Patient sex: F
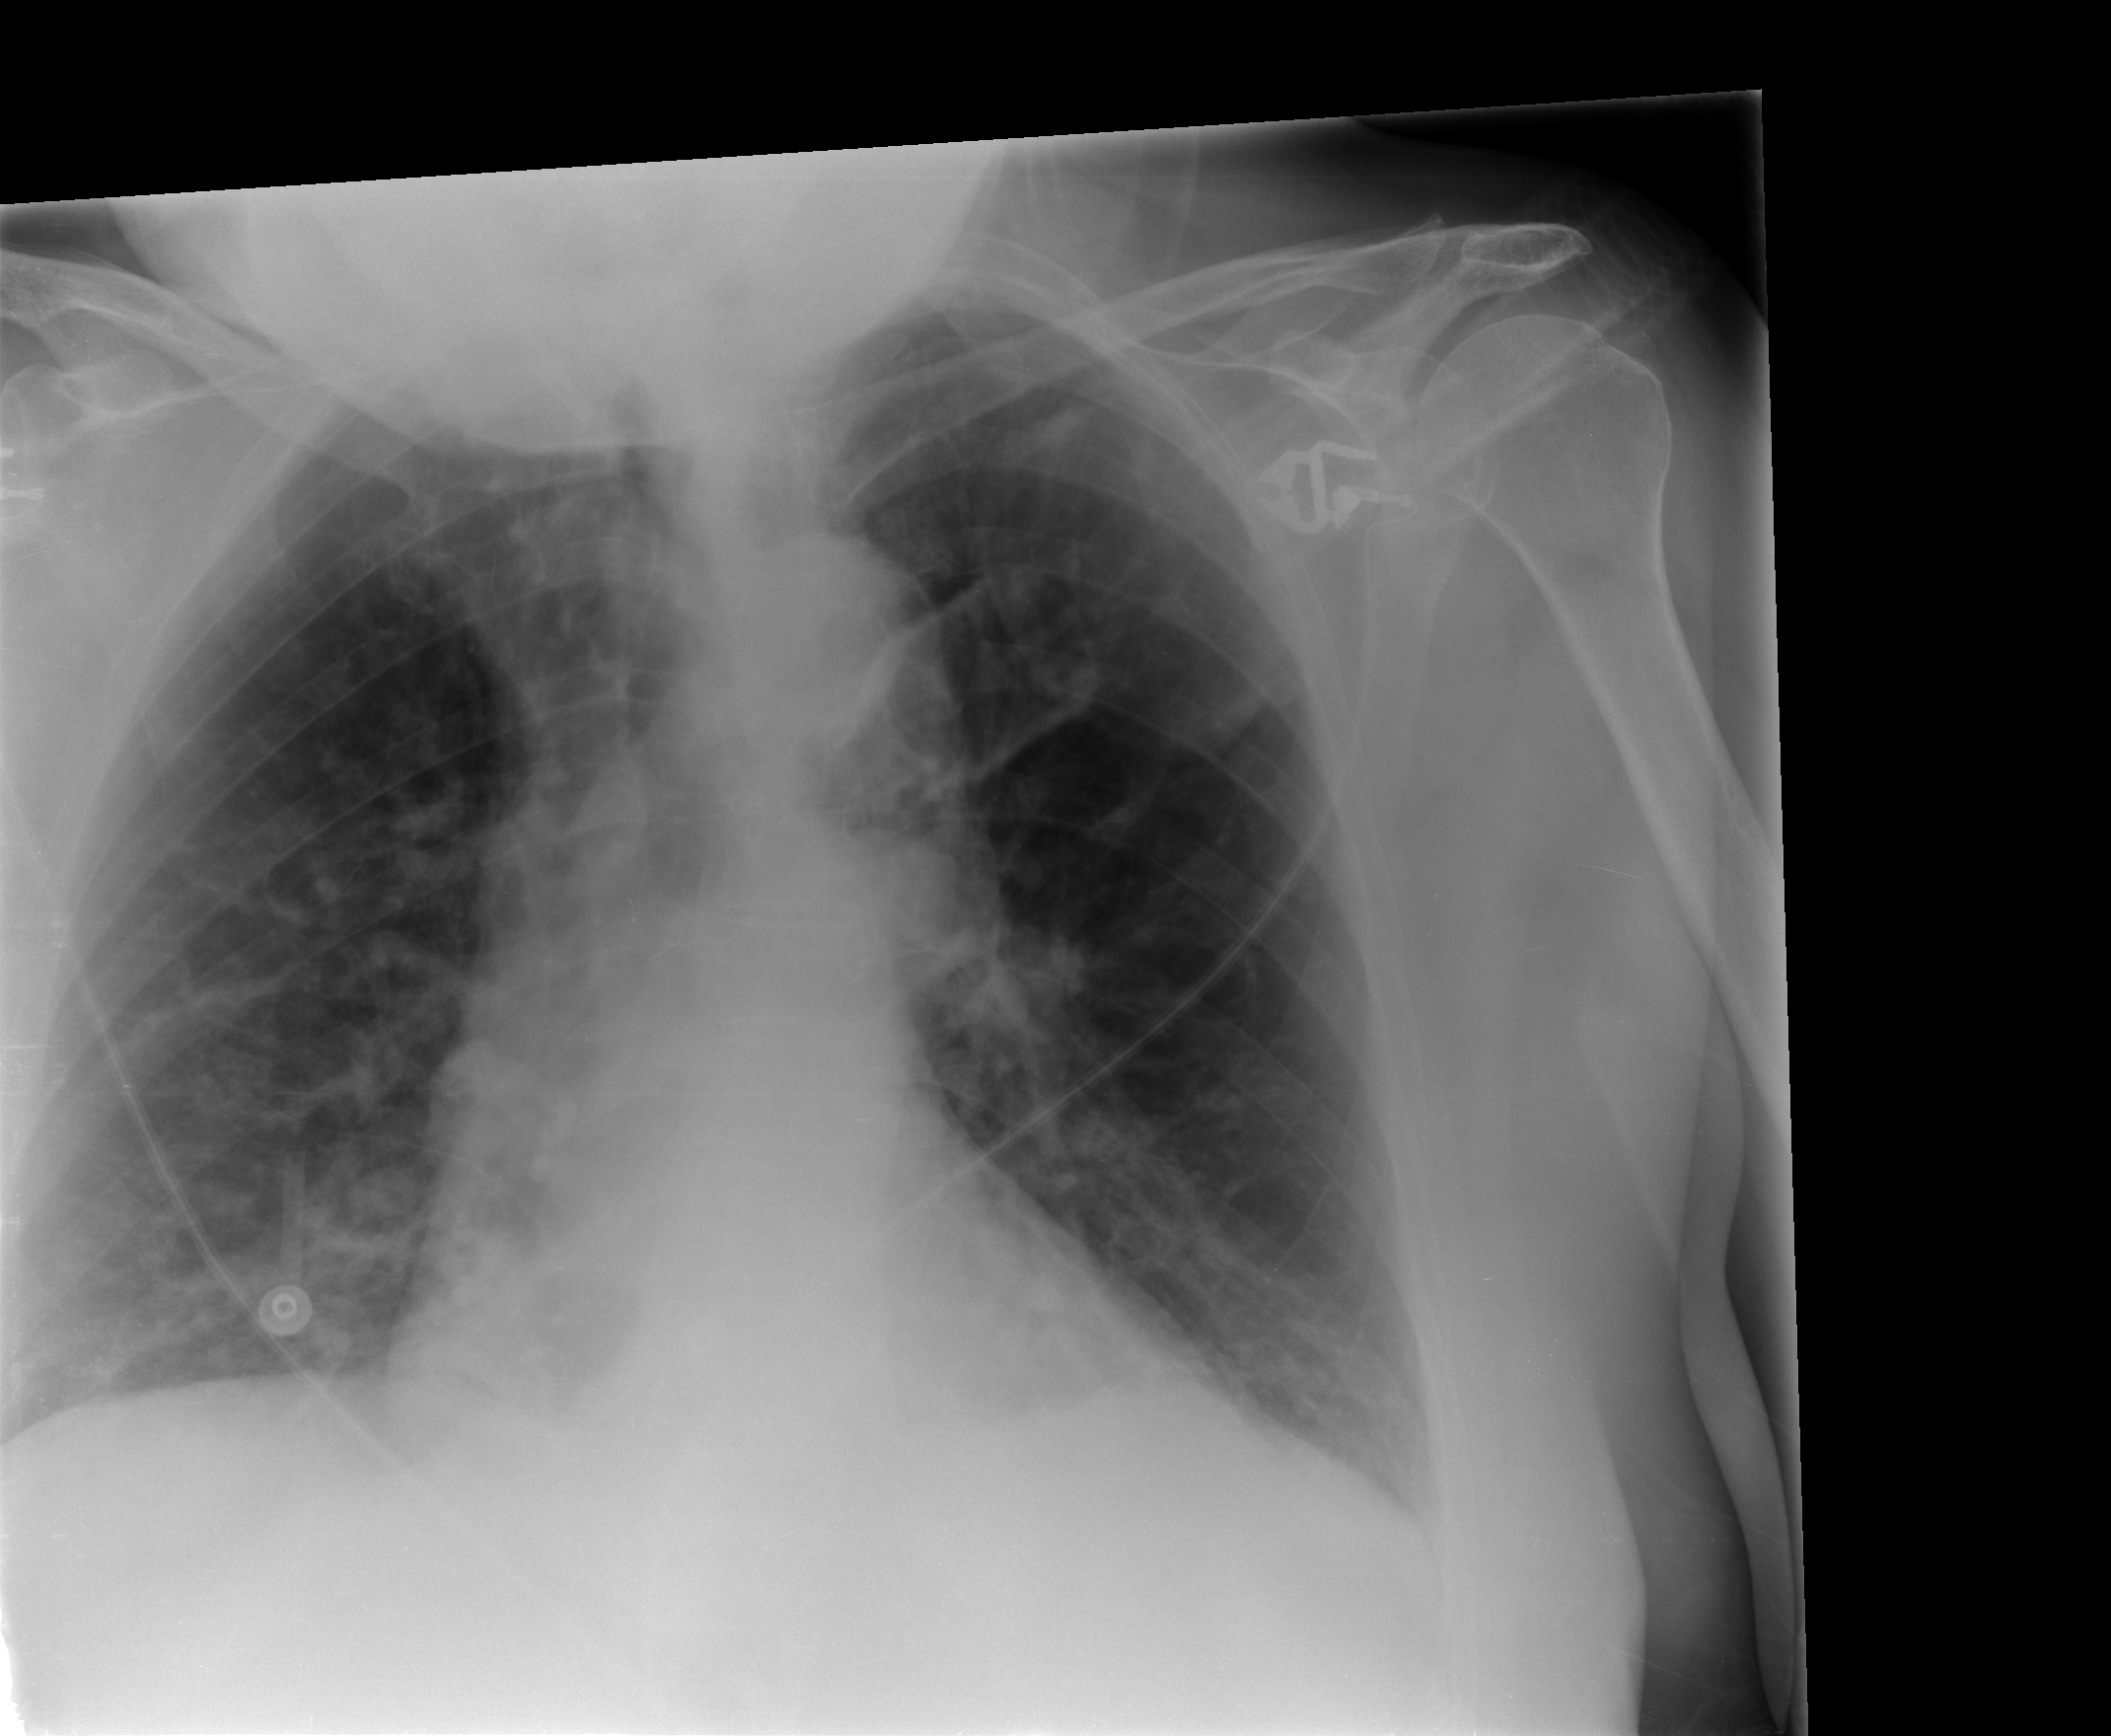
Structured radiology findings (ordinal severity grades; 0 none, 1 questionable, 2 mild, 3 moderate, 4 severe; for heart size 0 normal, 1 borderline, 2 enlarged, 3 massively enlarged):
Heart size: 1
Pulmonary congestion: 2
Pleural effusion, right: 2
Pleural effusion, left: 0
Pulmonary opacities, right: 2
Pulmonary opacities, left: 0
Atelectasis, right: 0
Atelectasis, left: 0